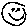
Label: smiley face